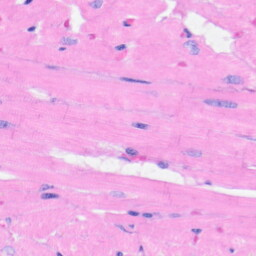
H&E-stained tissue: Heart